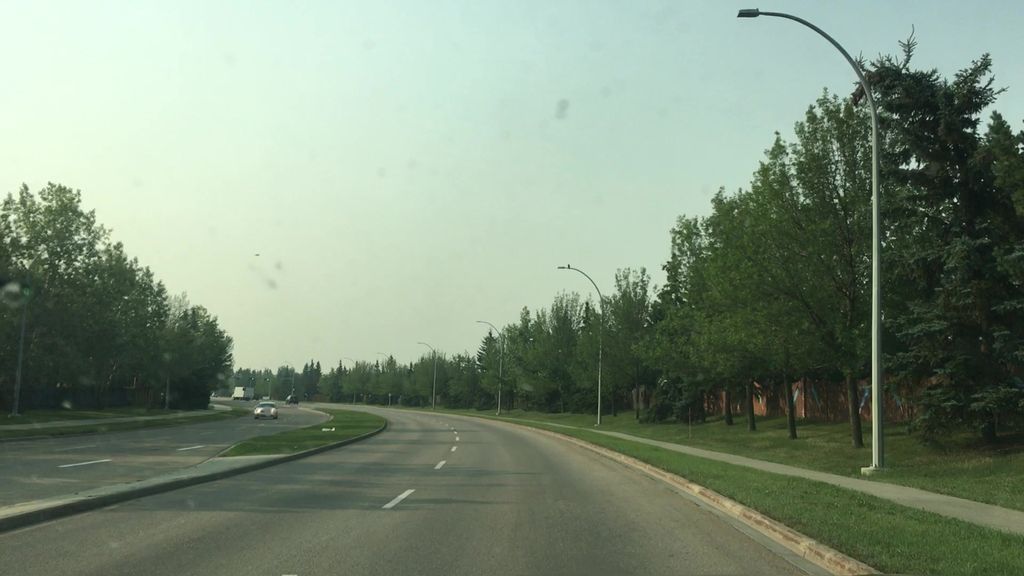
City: edmonton